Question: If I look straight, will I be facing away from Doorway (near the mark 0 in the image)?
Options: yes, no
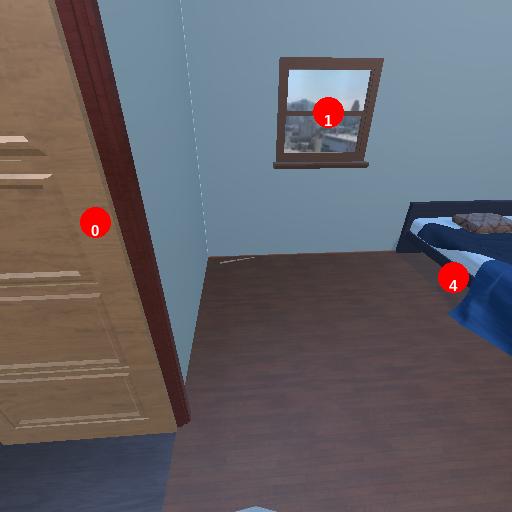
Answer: yes